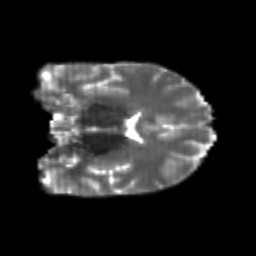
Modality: T2w
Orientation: coronal
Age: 24
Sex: female
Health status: healthy
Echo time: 0.074 s